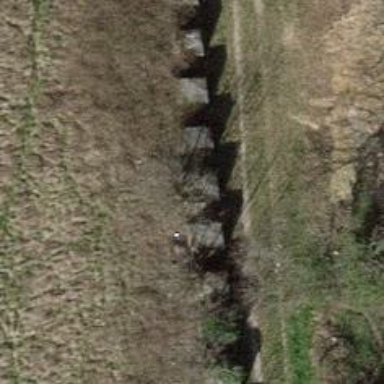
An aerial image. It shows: Block barrier.